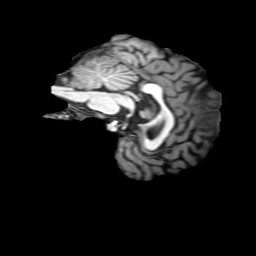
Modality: T1w
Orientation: sagittal
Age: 21
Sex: female
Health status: ill